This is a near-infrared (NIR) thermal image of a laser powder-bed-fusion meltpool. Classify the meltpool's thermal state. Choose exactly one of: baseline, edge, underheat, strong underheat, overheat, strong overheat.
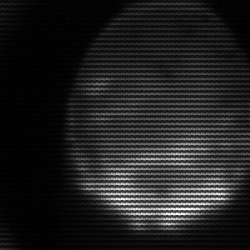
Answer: edge